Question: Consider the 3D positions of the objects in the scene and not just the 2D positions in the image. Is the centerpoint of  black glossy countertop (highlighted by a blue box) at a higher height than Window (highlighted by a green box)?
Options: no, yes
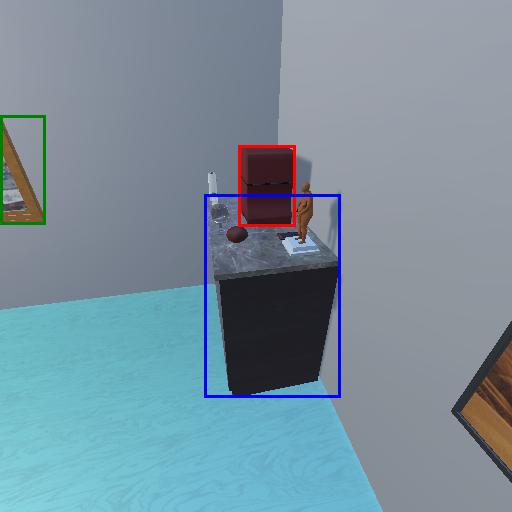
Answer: no